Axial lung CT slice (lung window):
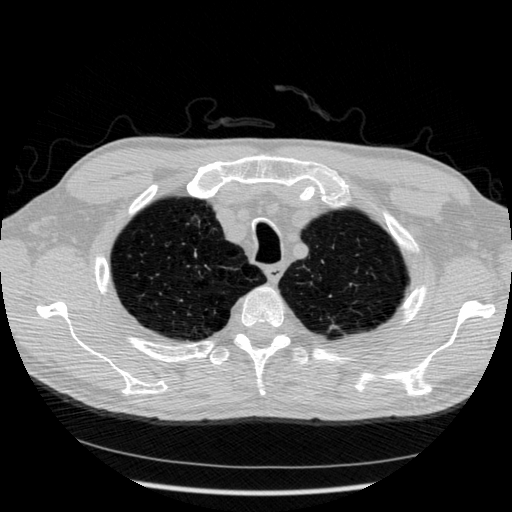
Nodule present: no